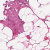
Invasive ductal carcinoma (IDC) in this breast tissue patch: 0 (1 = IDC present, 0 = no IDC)